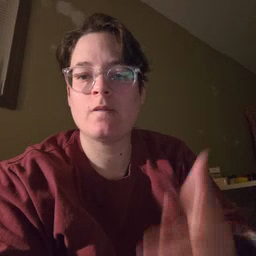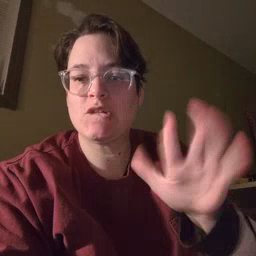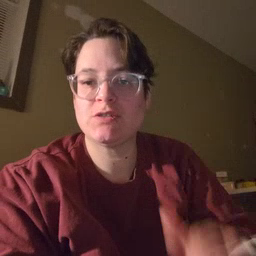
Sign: finish